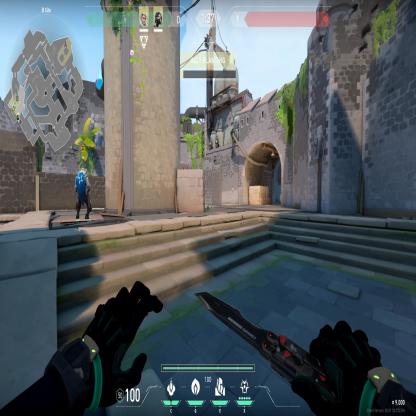
Label: teammate